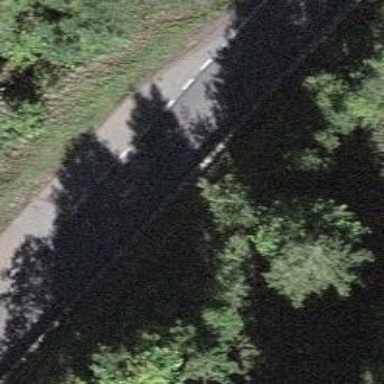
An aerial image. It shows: Passing place on the road.